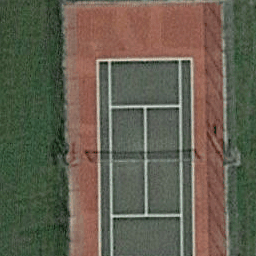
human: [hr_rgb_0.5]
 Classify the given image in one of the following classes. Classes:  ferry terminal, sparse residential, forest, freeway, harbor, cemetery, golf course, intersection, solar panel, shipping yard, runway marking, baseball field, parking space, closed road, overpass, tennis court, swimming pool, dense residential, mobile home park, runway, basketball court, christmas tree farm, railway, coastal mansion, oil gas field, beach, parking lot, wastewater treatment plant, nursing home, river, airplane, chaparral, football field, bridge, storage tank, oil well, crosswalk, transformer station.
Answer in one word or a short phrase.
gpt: tennis court